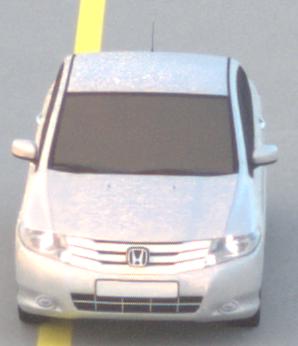
Make: Honda
Model: City
Detailed model: Gen. 6
Model produced from: 2008
Model produced until: 2013
Doors: 4
Color: white
Road condition: dry road
Daytime: sunrise or sunset
Contrast: low contrast